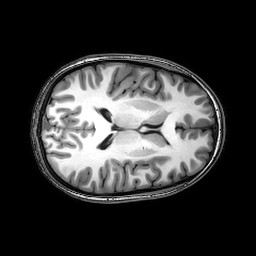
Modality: T1w
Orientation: axial
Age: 26
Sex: female
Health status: healthy
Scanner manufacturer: philips
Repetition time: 0.008167 s
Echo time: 0.00373 s